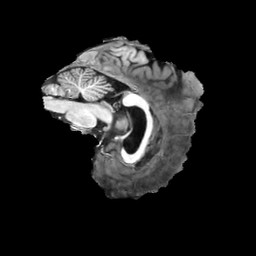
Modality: T1w
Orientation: sagittal
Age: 53
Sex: male
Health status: ill